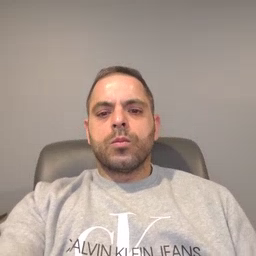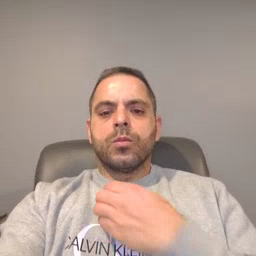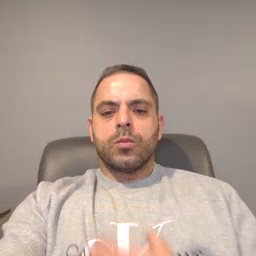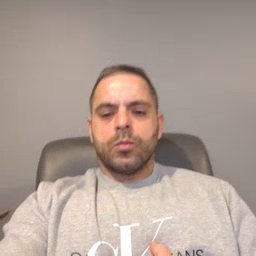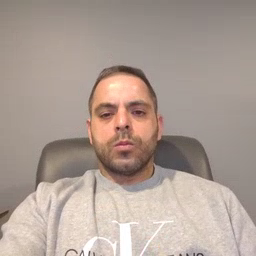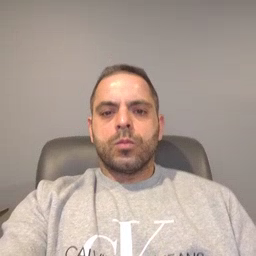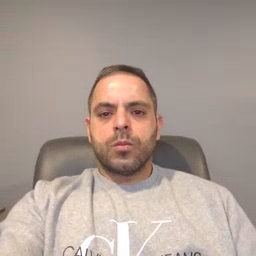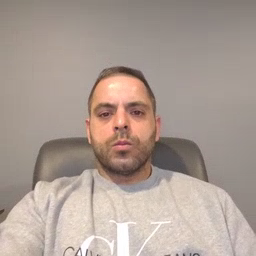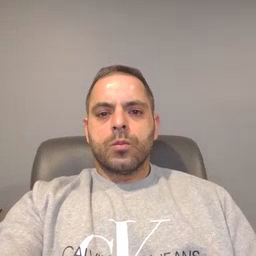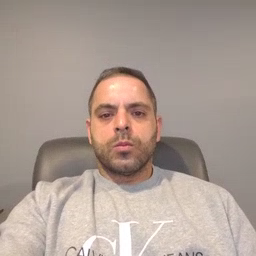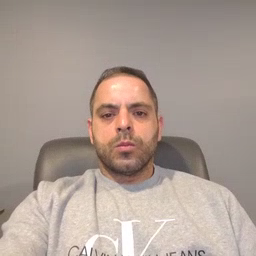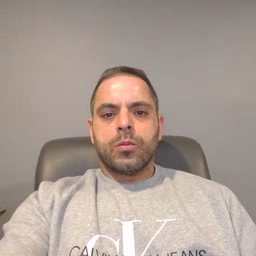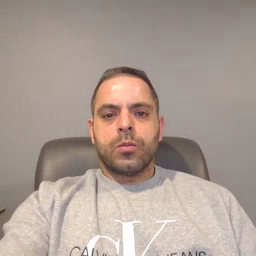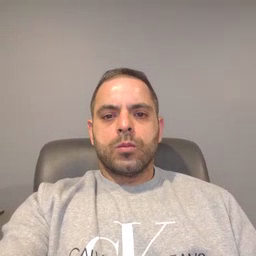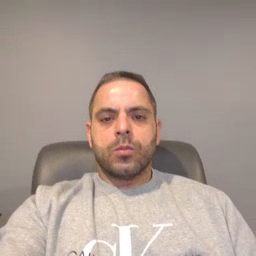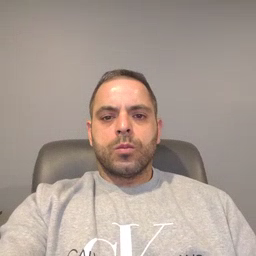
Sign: hungry